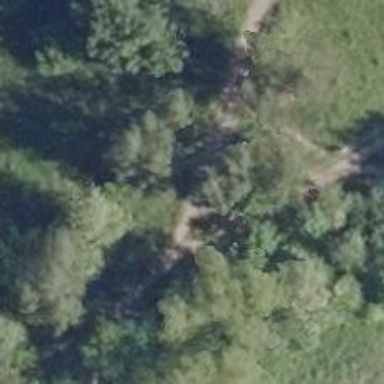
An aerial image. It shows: Well-maintained compacted path with excellent trail visibility.